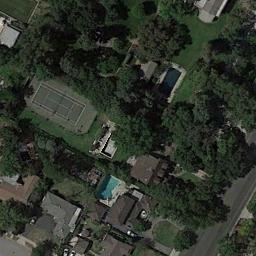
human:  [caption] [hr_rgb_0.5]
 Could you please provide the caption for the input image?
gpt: There are many buildings of different shapes beside the tennis courts .

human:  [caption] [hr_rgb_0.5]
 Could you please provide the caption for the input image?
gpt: There are two tennis courts, one of which shows only a corner .

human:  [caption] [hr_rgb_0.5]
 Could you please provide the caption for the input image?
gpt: The tennis court is on the grass next to some buildings and trees .

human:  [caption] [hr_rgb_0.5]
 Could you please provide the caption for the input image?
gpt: Tennis court and swimming pool in the middle of a residential area surrounded by trees .

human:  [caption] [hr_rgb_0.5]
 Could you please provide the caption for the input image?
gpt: There are many green trees around the tennis court .